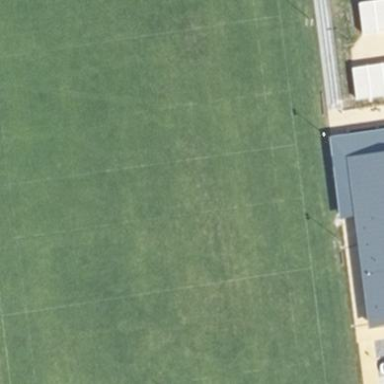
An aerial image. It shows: Rugby pitch designated for leisure sport.